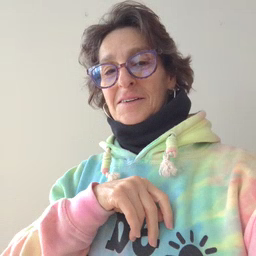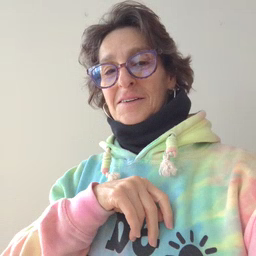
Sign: frog